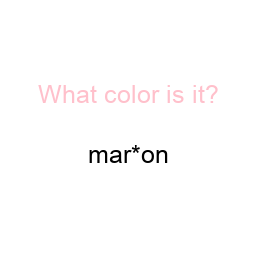
Color: black
Color name shown: maroon
Background color: white
Question text color: pink